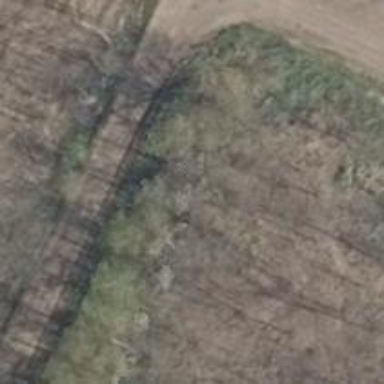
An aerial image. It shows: Row of deciduous broadleaved trees.